Question: I have a problem when I try to save a file. First of all, it worked correctly when I try it on an older Eclipse, but I have to use new Eclipse so I export the project from the older Eclipse and import it on the new. Now it doesn't save and give me this excepction:
'''
java.io.FileNotFoundException: /storage/sdcard/MyApp/questions.txt: open failed: EACCES (Permission denied)
'''
I put the code I use to save (this code works on the older eclipse, in the new gives me the exception):
'''
public void saveDates(boolean mainScreen)
{
String extr = Environment.getExternalStorageDirectory().toString();
File mFolder = new File(extr + "/MyApp");
if (!mFolder.exists())
{
mFolder.mkdir();
}
String strF = mFolder.getAbsolutePath();
File mSubFolder = new File(strF /*+ "/MyApp-SubFolder"*/);
if (!mSubFolder.exists())
{
mSubFolder.mkdir();
}
//Nombre del fichero
String s = "questions.txt";
BufferedWriter out;
try
{
FileWriter fileWriter = new FileWriter(mSubFolder.getAbsolutePath() + "/" + s, false);
out = new BufferedWriter(fileWriter);
out.write(indexAnswer + ";");
out.write("
");
out.write(finished + ";");
out.write("
");
out.write(directricesGenerales + ";");
out.write("
");
out.write(politicaAmbiental + ";");
out.write("
");
out.write(planificacion + ";");
out.write("
");
out.write(implementacion + ";");
out.write("
");
out.write(verificacion + ";");
out.write("
");
out.write(revision + ";");
out.write("
");
out.write(definicionProyecto + ";");
out.write("
");
out.write(analisisAmbiental + ";");
out.write("
");
out.write(desarrollo + ";");
out.write("
");
out.write(disenyoDetalle + ";");
out.write("
");
out.write(planAccion + ";");
out.write("
");
out.write(evaluacionContinua + ";");
out.write("
");
out.close();
}
catch (FileNotFoundException e)
{
e.printStackTrace();
}
catch (IOException e)
{
e.printStackTrace();
}
Toast.makeText(getApplicationContext(), "Datos guardados.", Toast.LENGTH_LONG).show();
if(mainScreen)
{
// Cerrar la ventana de test y volver a la de inicio
Intent intent = new Intent();
intent.setClass(questions.this, MainActivity.class);
startActivity(intent);
finish();
}
}
'''
And my manifest file:
'''
<manifest xmlns:android="http://schemas.android.com/apk/res/android"
package="com.example.XXX"
android:versionCode="1"
android:versionName="1.0" >
<uses-sdk
android:minSdkVersion="8"
android:targetSdkVersion="22" />
<application
android:allowBackup="true"
android:icon="@drawable/ic_launcher"
android:label="@string/app_name"
android:theme="@style/AppTheme" >
<activity
android:name="com.example.ecotoolin.principal"
android:label="@string/app_name"
android:screenOrientation="portrait"
android:configChanges="keyboardHidden|orientation|screenSize">
<intent-filter>
<action android:name="android.intent.action.MAIN" />
<category android:name="android.intent.category.LAUNCHER" />
</intent-filter>
</activity>
<activity
android:name="com.example.ecotoolin.questions"
android:label="@string/app_name"
android:screenOrientation="portrait"
android:configChanges="keyboardHidden|orientation|screenSize">
</activity>
<activity
android:name="com.example.ecotoolin.Chart"
android:label="@string/app_name"
android:screenOrientation="portrait"
android:configChanges="keyboardHidden|orientation|screenSize">
</activity>
<activity
android:name="com.example.ecotoolin.MainActivity"
android:label="@string/app_name"
android:screenOrientation="portrait"
android:configChanges="keyboardHidden|orientation|screenSize">
</activity>
<activity
android:name="com.example.ecotoolin.reload"
android:label="@string/app_name"
android:screenOrientation="portrait"
android:configChanges="keyboardHidden|orientation|screenSize">
</activity>
<activity
android:name="com.example.ecotoolin.sendMail"
android:label="@string/app_name"
android:screenOrientation="portrait"
android:configChanges="keyboardHidden|orientation|screenSize">
</activity>
</application>
<uses-permission
android:name="android.permission.INTERNET">
</uses-permission>
<uses-permission
android:name="android.permission.ACCESS_NETWORK_STATE" >
</uses-permission>
<uses-permission android:name="android.permission.WRITE_EXTERNAL_STORAGE" />
</manifest>
'''
And an image of my emulator details:

Can anyone help me? Iwant to save the file like I do it in the older version, I don't know why doesn't work.
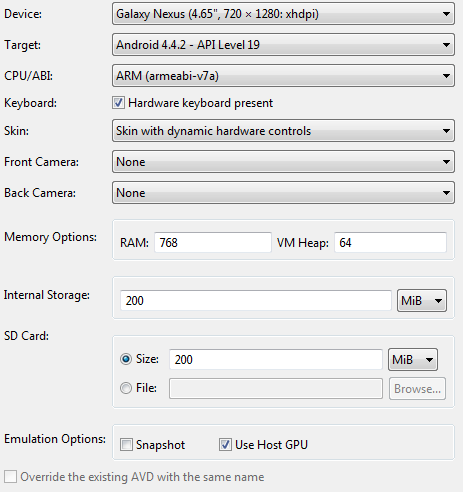
Answer: First, you need this permission in manifest to read files:
'<uses-permission android:name="android.permission.READ_EXTERNAL_STORAGE"/>'
Second, does your file actually exist. If not then you first need to create the file before writing data to it.
How to create a file: <URL>
Sample code to create a file:
'''
// use "File.separator" instead of "/"
File file = new File(Environment.getExternalStorageDirectory() + File.separator + "test.txt");
//create the file
file.createNewFile();
//text you want to write to your file
String text = "your_text";
//check if file exists
if(file.exists()){
OutputStream fo = new FileOutputStream(file);
//write the data
fo.write(text);
//close to avoid memory leaks
fo.close();
//give a log message that the file was created with "text"
System.out.println("file created: "+file);
}
'''